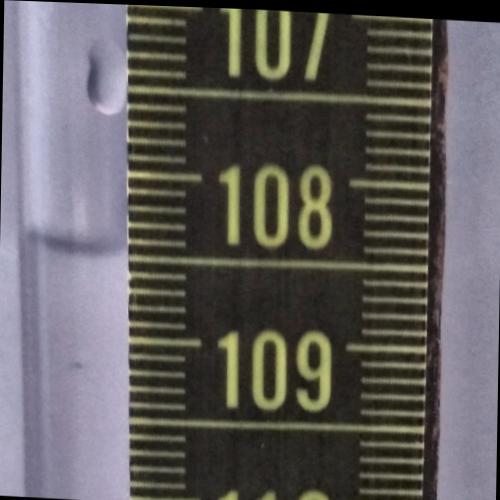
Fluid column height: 108.5 cm